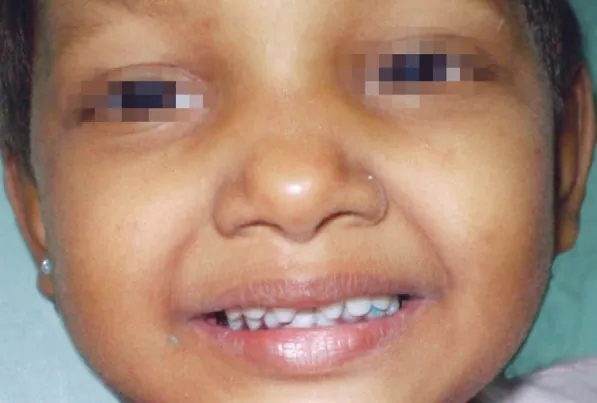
Child patient with trial denture.
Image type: medical_photograph (oral_photograph)